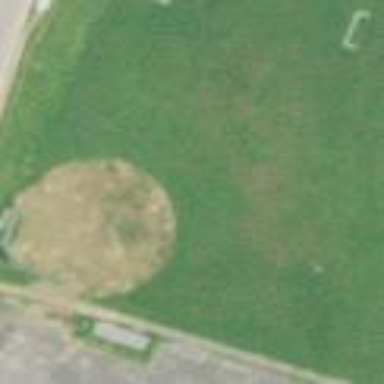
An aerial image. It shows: Baseball pitch for leisure land activities.